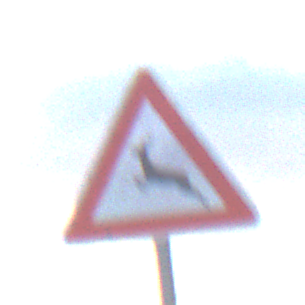
Verkehrszeichen: WildwechselRechts
Umgebung: Outdoor, Nature
Tageszeit: SunriseSunset
Wetter: PartlyCloudy
Licht: Natural
Jahreszeit: NotSpecified
Kontrast: LowContrast